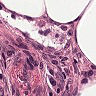
Metastatic tissue present: no